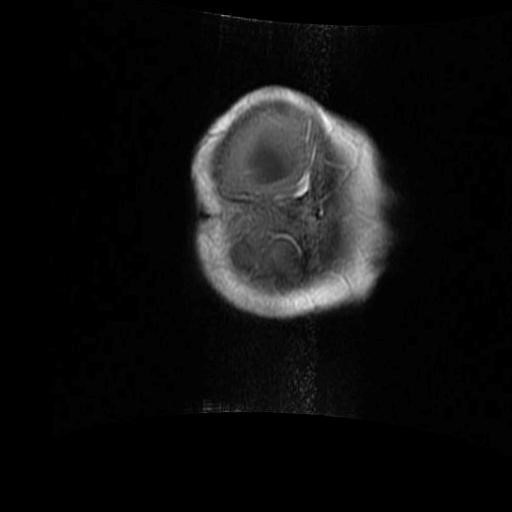
Label: brain_glioma